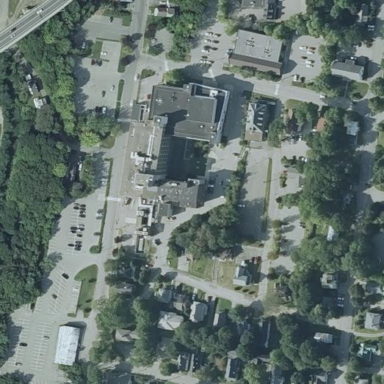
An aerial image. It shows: Office building.